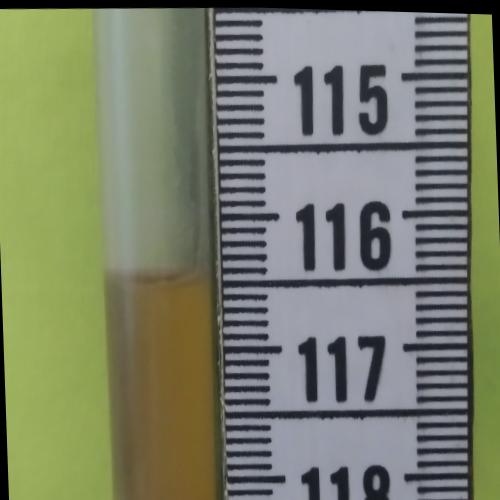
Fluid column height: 116.5 cm